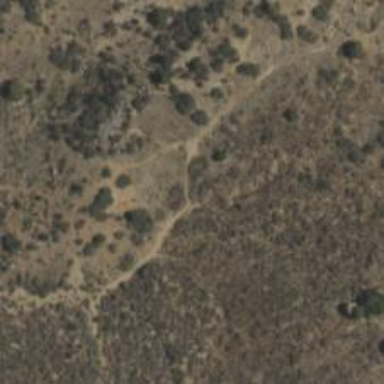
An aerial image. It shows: Path.